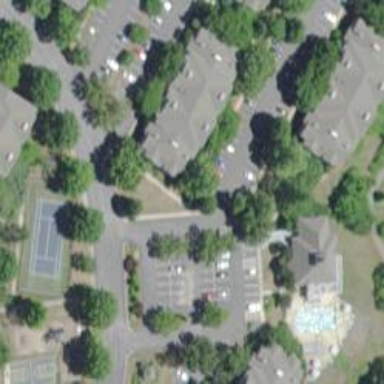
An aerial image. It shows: Parking space.